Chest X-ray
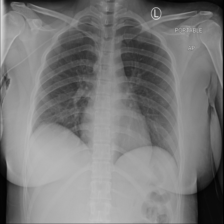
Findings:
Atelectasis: negative
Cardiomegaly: negative
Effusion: negative
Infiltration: positive
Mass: negative
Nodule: negative
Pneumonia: negative
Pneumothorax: negative
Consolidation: negative
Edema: negative
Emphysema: negative
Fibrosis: negative
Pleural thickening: negative
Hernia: negative